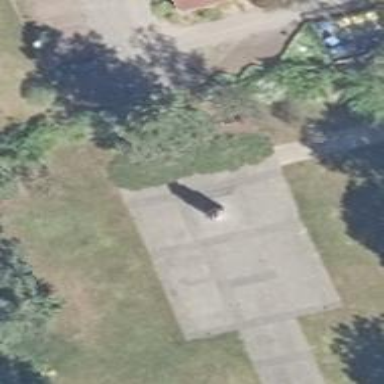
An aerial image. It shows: Memorial site with historic significance.